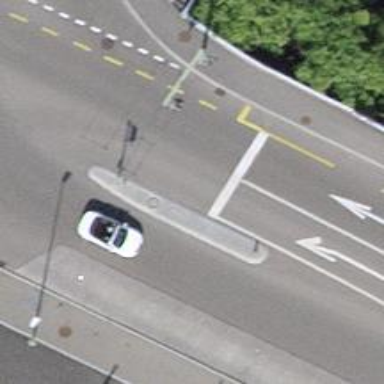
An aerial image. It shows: Road with traffic signals for signaling.